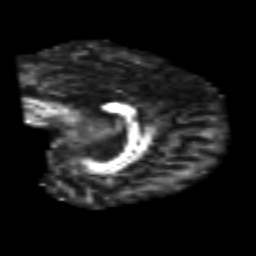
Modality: FA
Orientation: sagittal
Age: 25
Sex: male
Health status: healthy